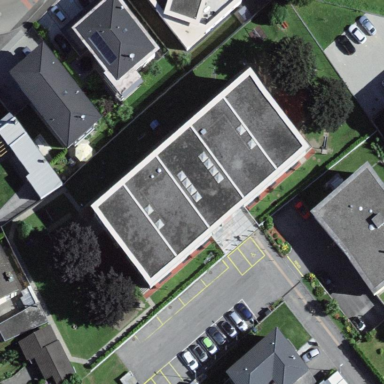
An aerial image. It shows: School.